Interaction volume radius: 5 \u00c5
Interaction volume height: 15 \u00c5
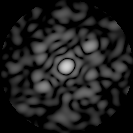
Disorder parameter: 0.6291